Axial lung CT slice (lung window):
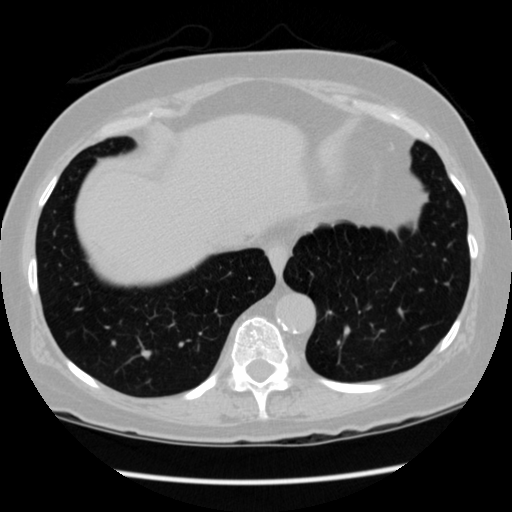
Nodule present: no